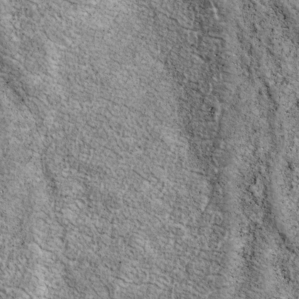
Label: non_frost